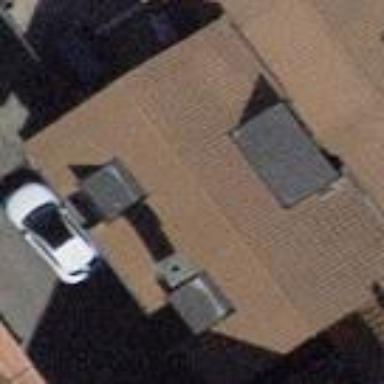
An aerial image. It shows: Building with tiled roof.